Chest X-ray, AP view. Patient: 32 years old, sex M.
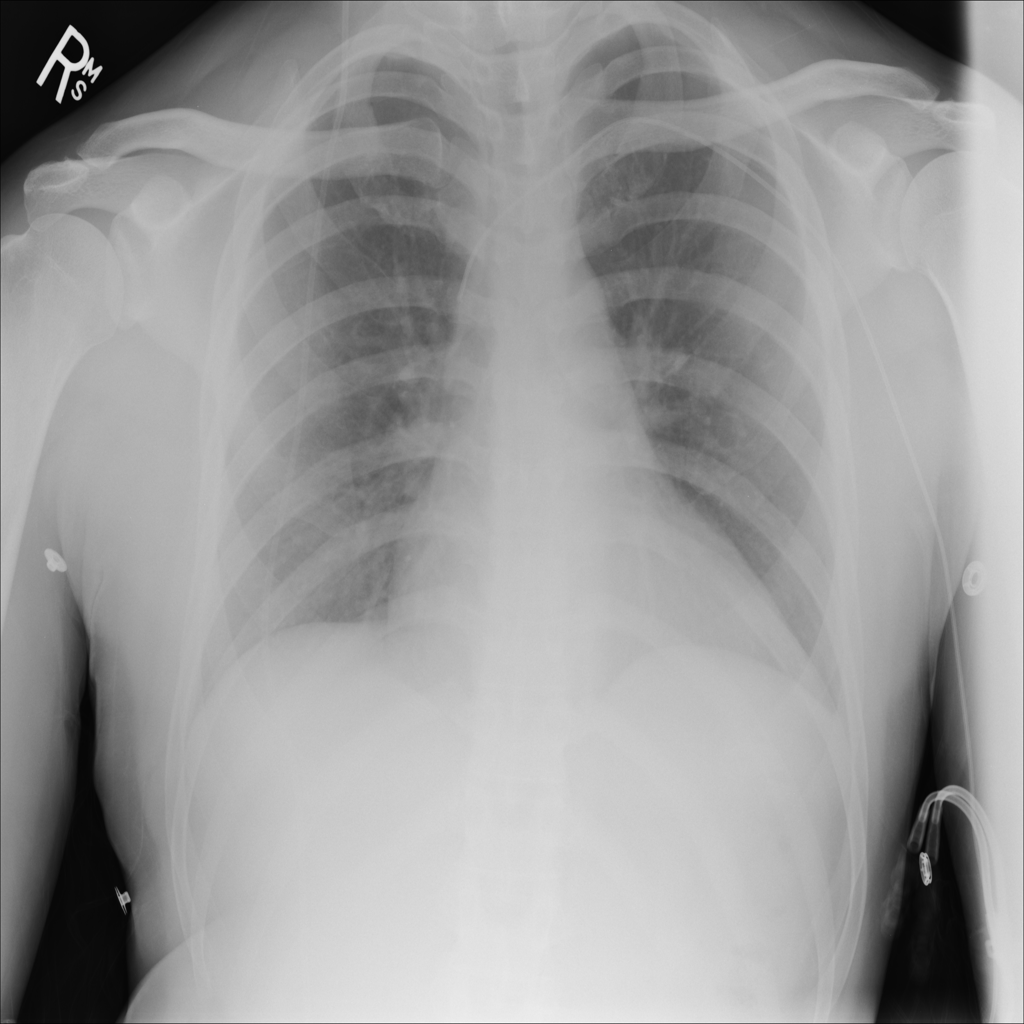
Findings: No Finding